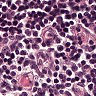
Metastatic tissue present: no